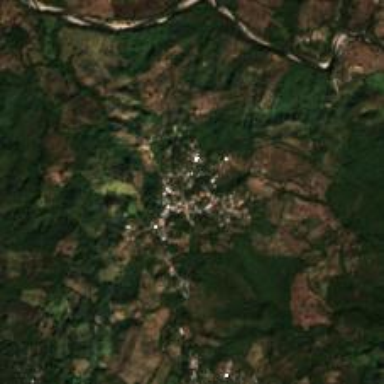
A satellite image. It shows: Village.